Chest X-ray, PA view. Patient: 38 years old, sex F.
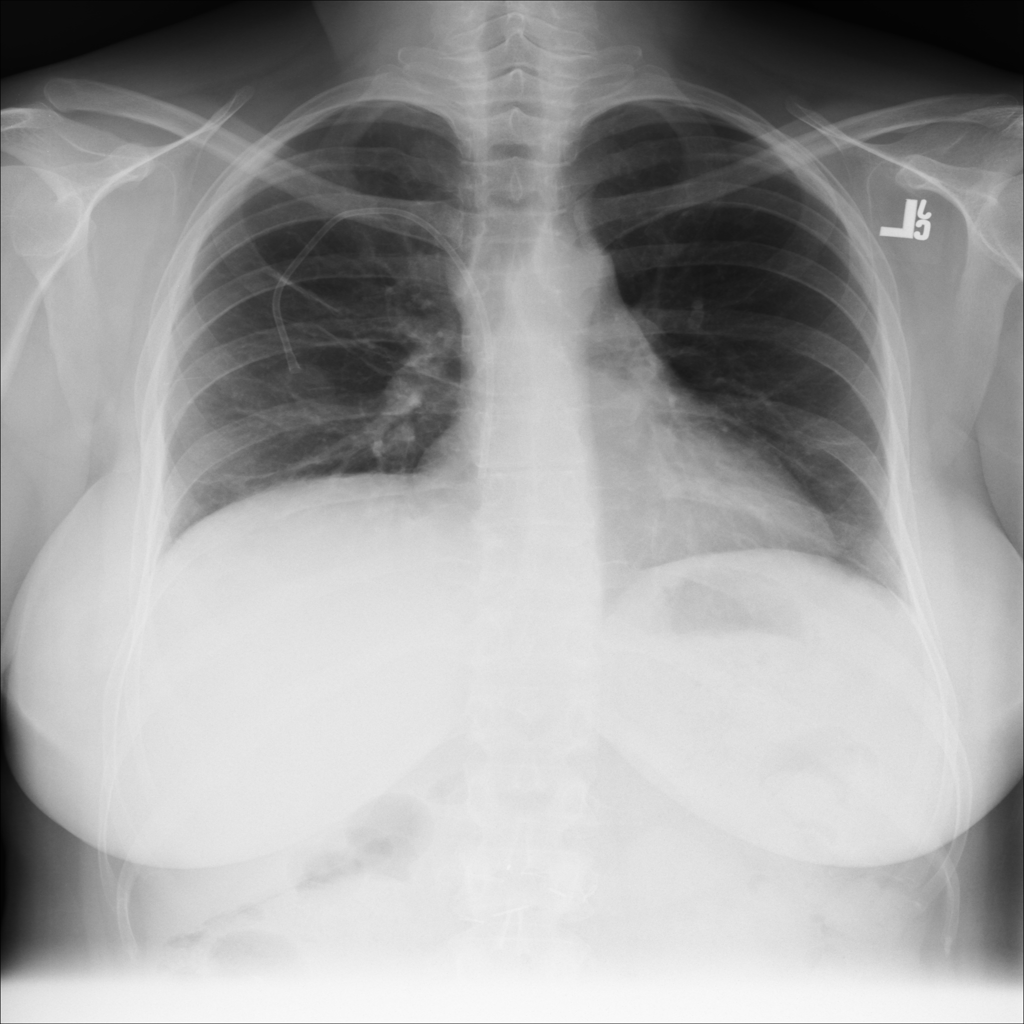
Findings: No Finding